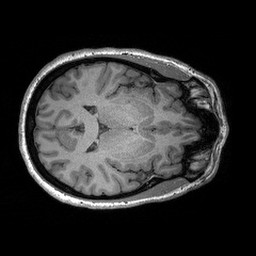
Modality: T1w
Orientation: axial
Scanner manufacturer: siemens
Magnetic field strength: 3 T
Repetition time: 2.3 s
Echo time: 0.00298 s